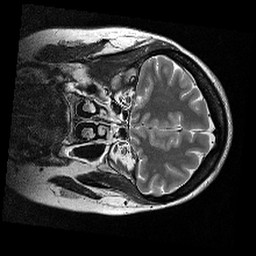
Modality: T2w
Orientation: coronal
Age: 35
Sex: female
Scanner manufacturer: siemens
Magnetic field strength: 3 T
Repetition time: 7 s
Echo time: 0.085 s